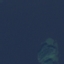
Land use / land cover class: SeaLake